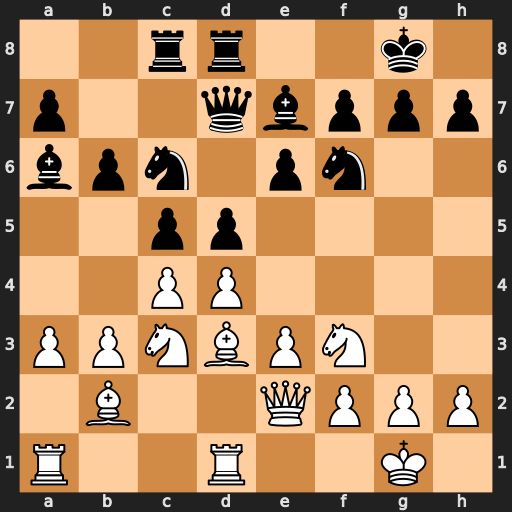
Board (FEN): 2rr2k1/p2qbppp/bpn1pn2/2pp4/2PP4/PPNBPN2/1B2QPPP/R2R2K1
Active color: w
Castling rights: -
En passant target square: -
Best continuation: cxd5 Bxd3 dxc6